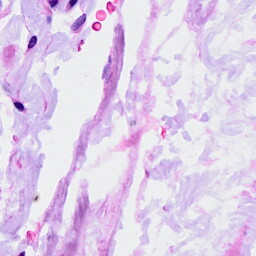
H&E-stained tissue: Ovarian